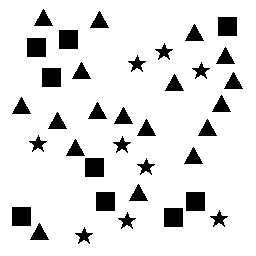
Squares: 9
Triangles: 18
Stars: 9
Total shapes: 36